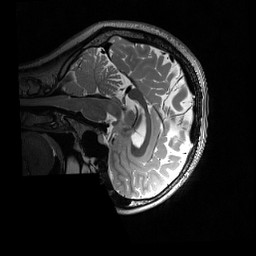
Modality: T2w
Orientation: sagittal
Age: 21
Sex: female
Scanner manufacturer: siemens
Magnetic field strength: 3 T
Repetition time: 3.2 s
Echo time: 0.56 s